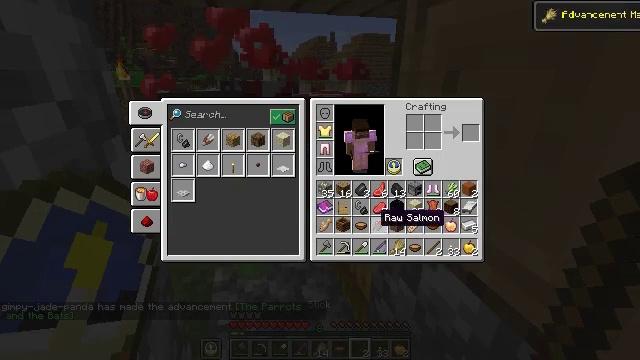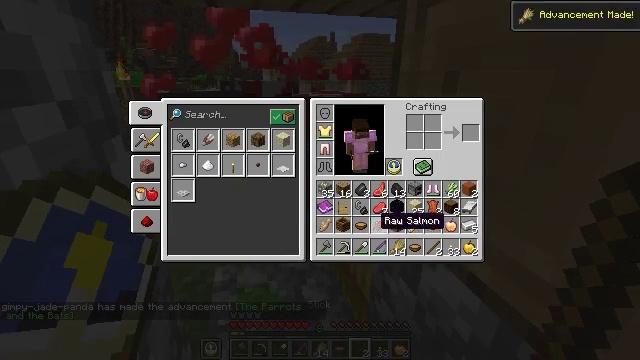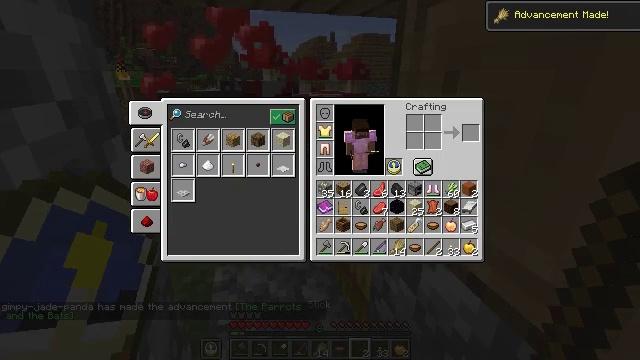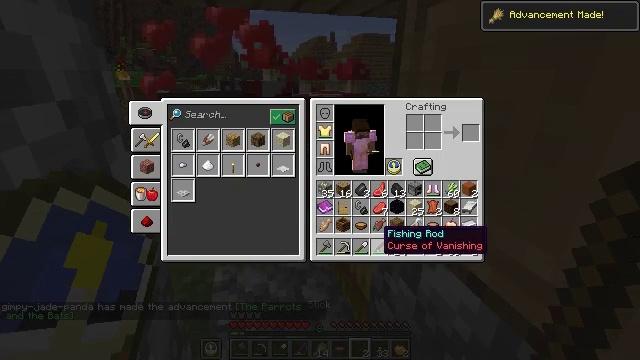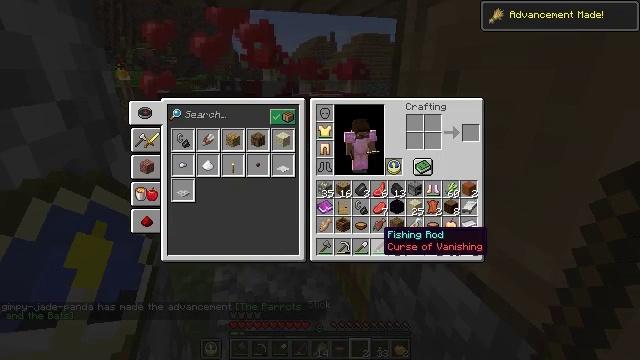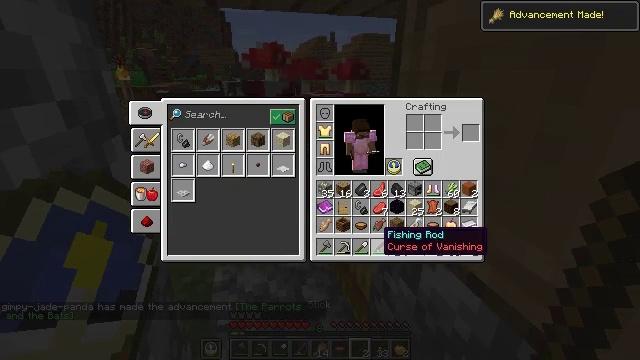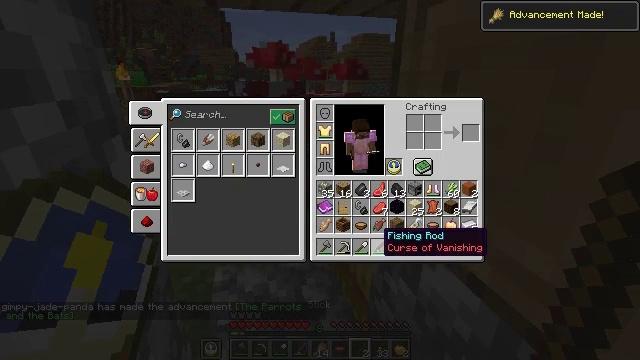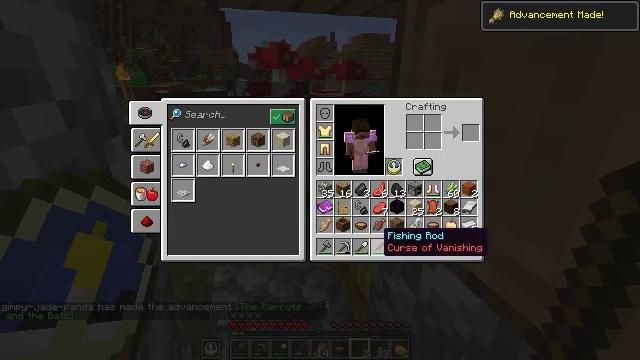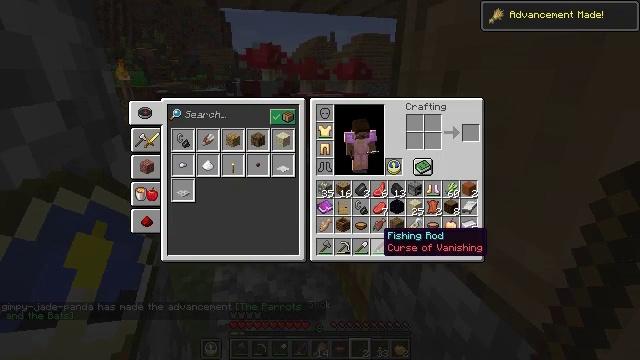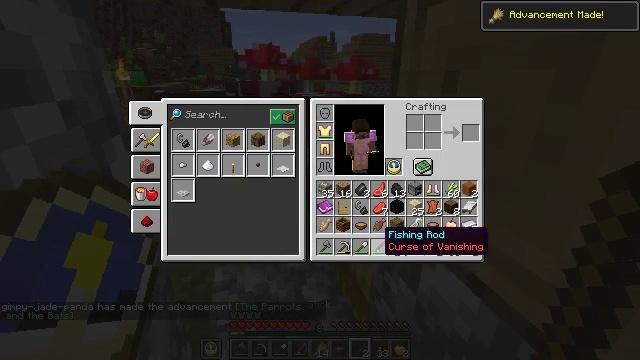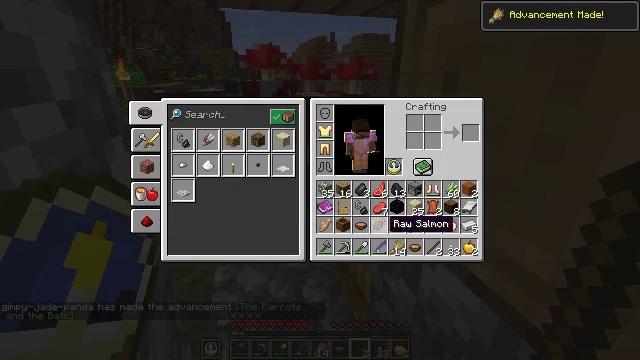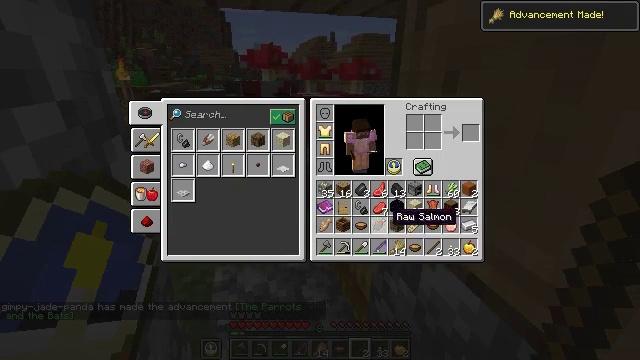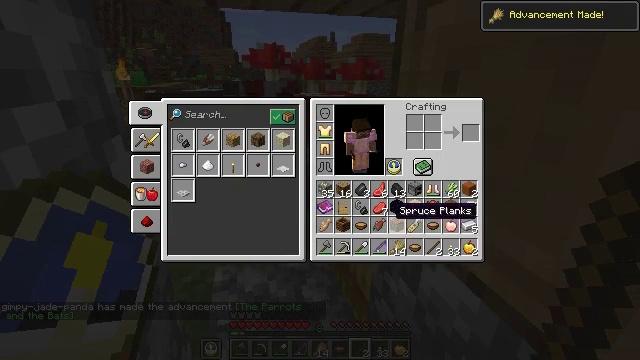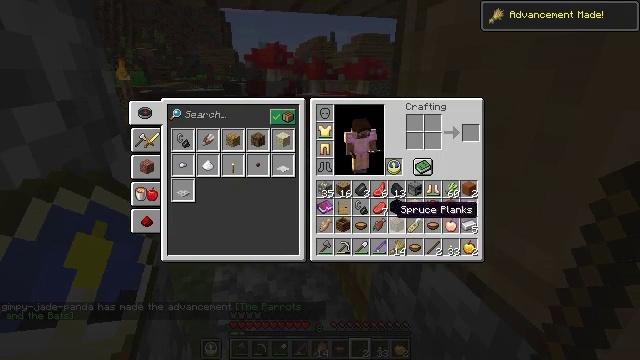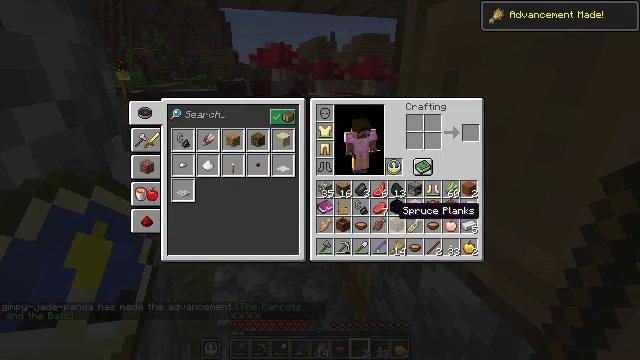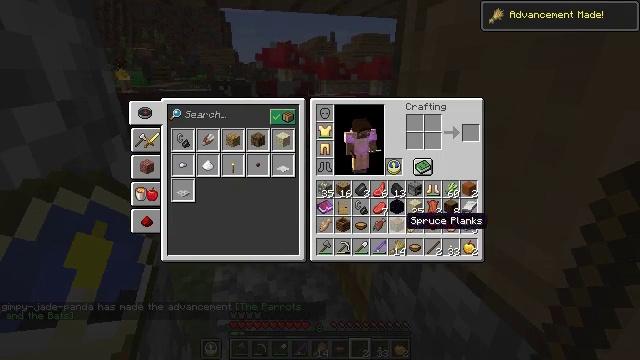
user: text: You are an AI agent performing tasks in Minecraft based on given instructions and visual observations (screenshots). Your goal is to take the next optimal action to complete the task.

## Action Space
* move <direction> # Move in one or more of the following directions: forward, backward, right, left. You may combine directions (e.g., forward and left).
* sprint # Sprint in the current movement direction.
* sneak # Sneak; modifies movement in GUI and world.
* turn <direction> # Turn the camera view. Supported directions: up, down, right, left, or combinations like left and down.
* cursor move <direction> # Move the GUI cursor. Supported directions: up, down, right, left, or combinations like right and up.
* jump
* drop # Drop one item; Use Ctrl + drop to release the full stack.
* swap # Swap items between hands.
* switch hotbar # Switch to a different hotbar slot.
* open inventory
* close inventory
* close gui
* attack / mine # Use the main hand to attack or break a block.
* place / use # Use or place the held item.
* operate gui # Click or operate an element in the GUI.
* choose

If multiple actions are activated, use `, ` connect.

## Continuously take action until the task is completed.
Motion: motion action
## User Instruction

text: Remove a composter from the inventory.
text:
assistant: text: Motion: sneak
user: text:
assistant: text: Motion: sneak
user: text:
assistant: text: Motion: sneak, cursor move down
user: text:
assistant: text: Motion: sneak
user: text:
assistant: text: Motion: sneak
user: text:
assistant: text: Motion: sneak, operate gui
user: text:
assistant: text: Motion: sneak, operate gui
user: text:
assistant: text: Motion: sneak, operate gui
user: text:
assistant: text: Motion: sneak
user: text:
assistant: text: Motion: sneak, cursor move up
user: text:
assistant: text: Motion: sneak, cursor move up
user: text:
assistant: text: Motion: sneak
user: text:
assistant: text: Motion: sneak
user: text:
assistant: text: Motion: sneak
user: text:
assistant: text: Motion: sneak, cursor move right and down
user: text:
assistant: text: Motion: sneak, cursor move down
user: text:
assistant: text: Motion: sneak, cursor move down
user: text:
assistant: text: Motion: sneak
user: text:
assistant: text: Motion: sneak
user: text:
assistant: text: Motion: sneak
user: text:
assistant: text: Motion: sneak
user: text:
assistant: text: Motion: sneak, operate gui
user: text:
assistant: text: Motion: sneak, operate gui
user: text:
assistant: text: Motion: sneak, operate gui
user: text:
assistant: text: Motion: sneak, operate gui
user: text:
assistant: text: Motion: sneak
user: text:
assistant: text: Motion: sneak, cursor move left
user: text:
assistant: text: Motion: sneak, cursor move left
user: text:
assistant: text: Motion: no_op
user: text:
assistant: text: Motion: no_op